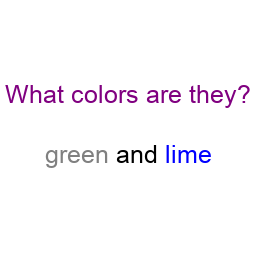
Color: gray, blue
Color name shown: green, lime
Background color: white
Question text color: purple